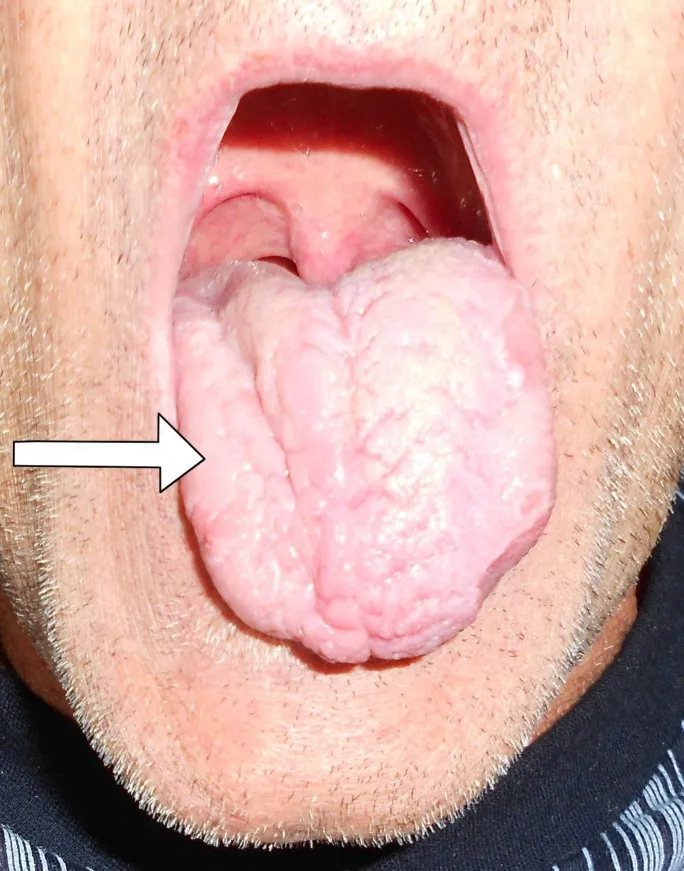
Right-sided hemiatrophy of the tongue.
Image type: medical_photograph (oral_photograph)